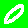
Digit: 0